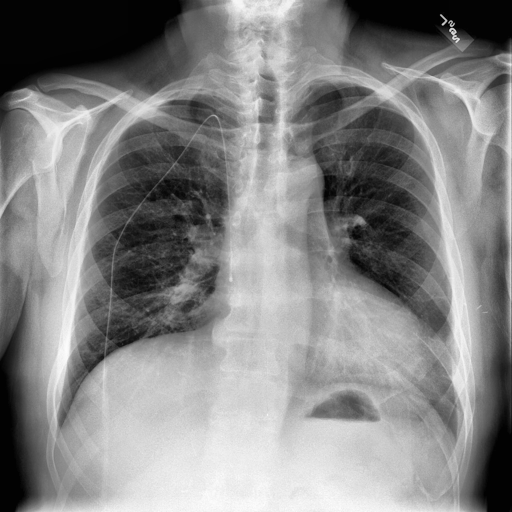
Finding: NORMAL